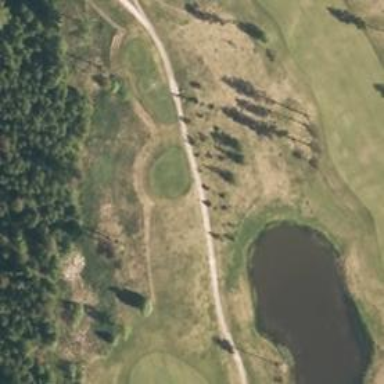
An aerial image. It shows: Path used for both walking and golf.